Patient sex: M
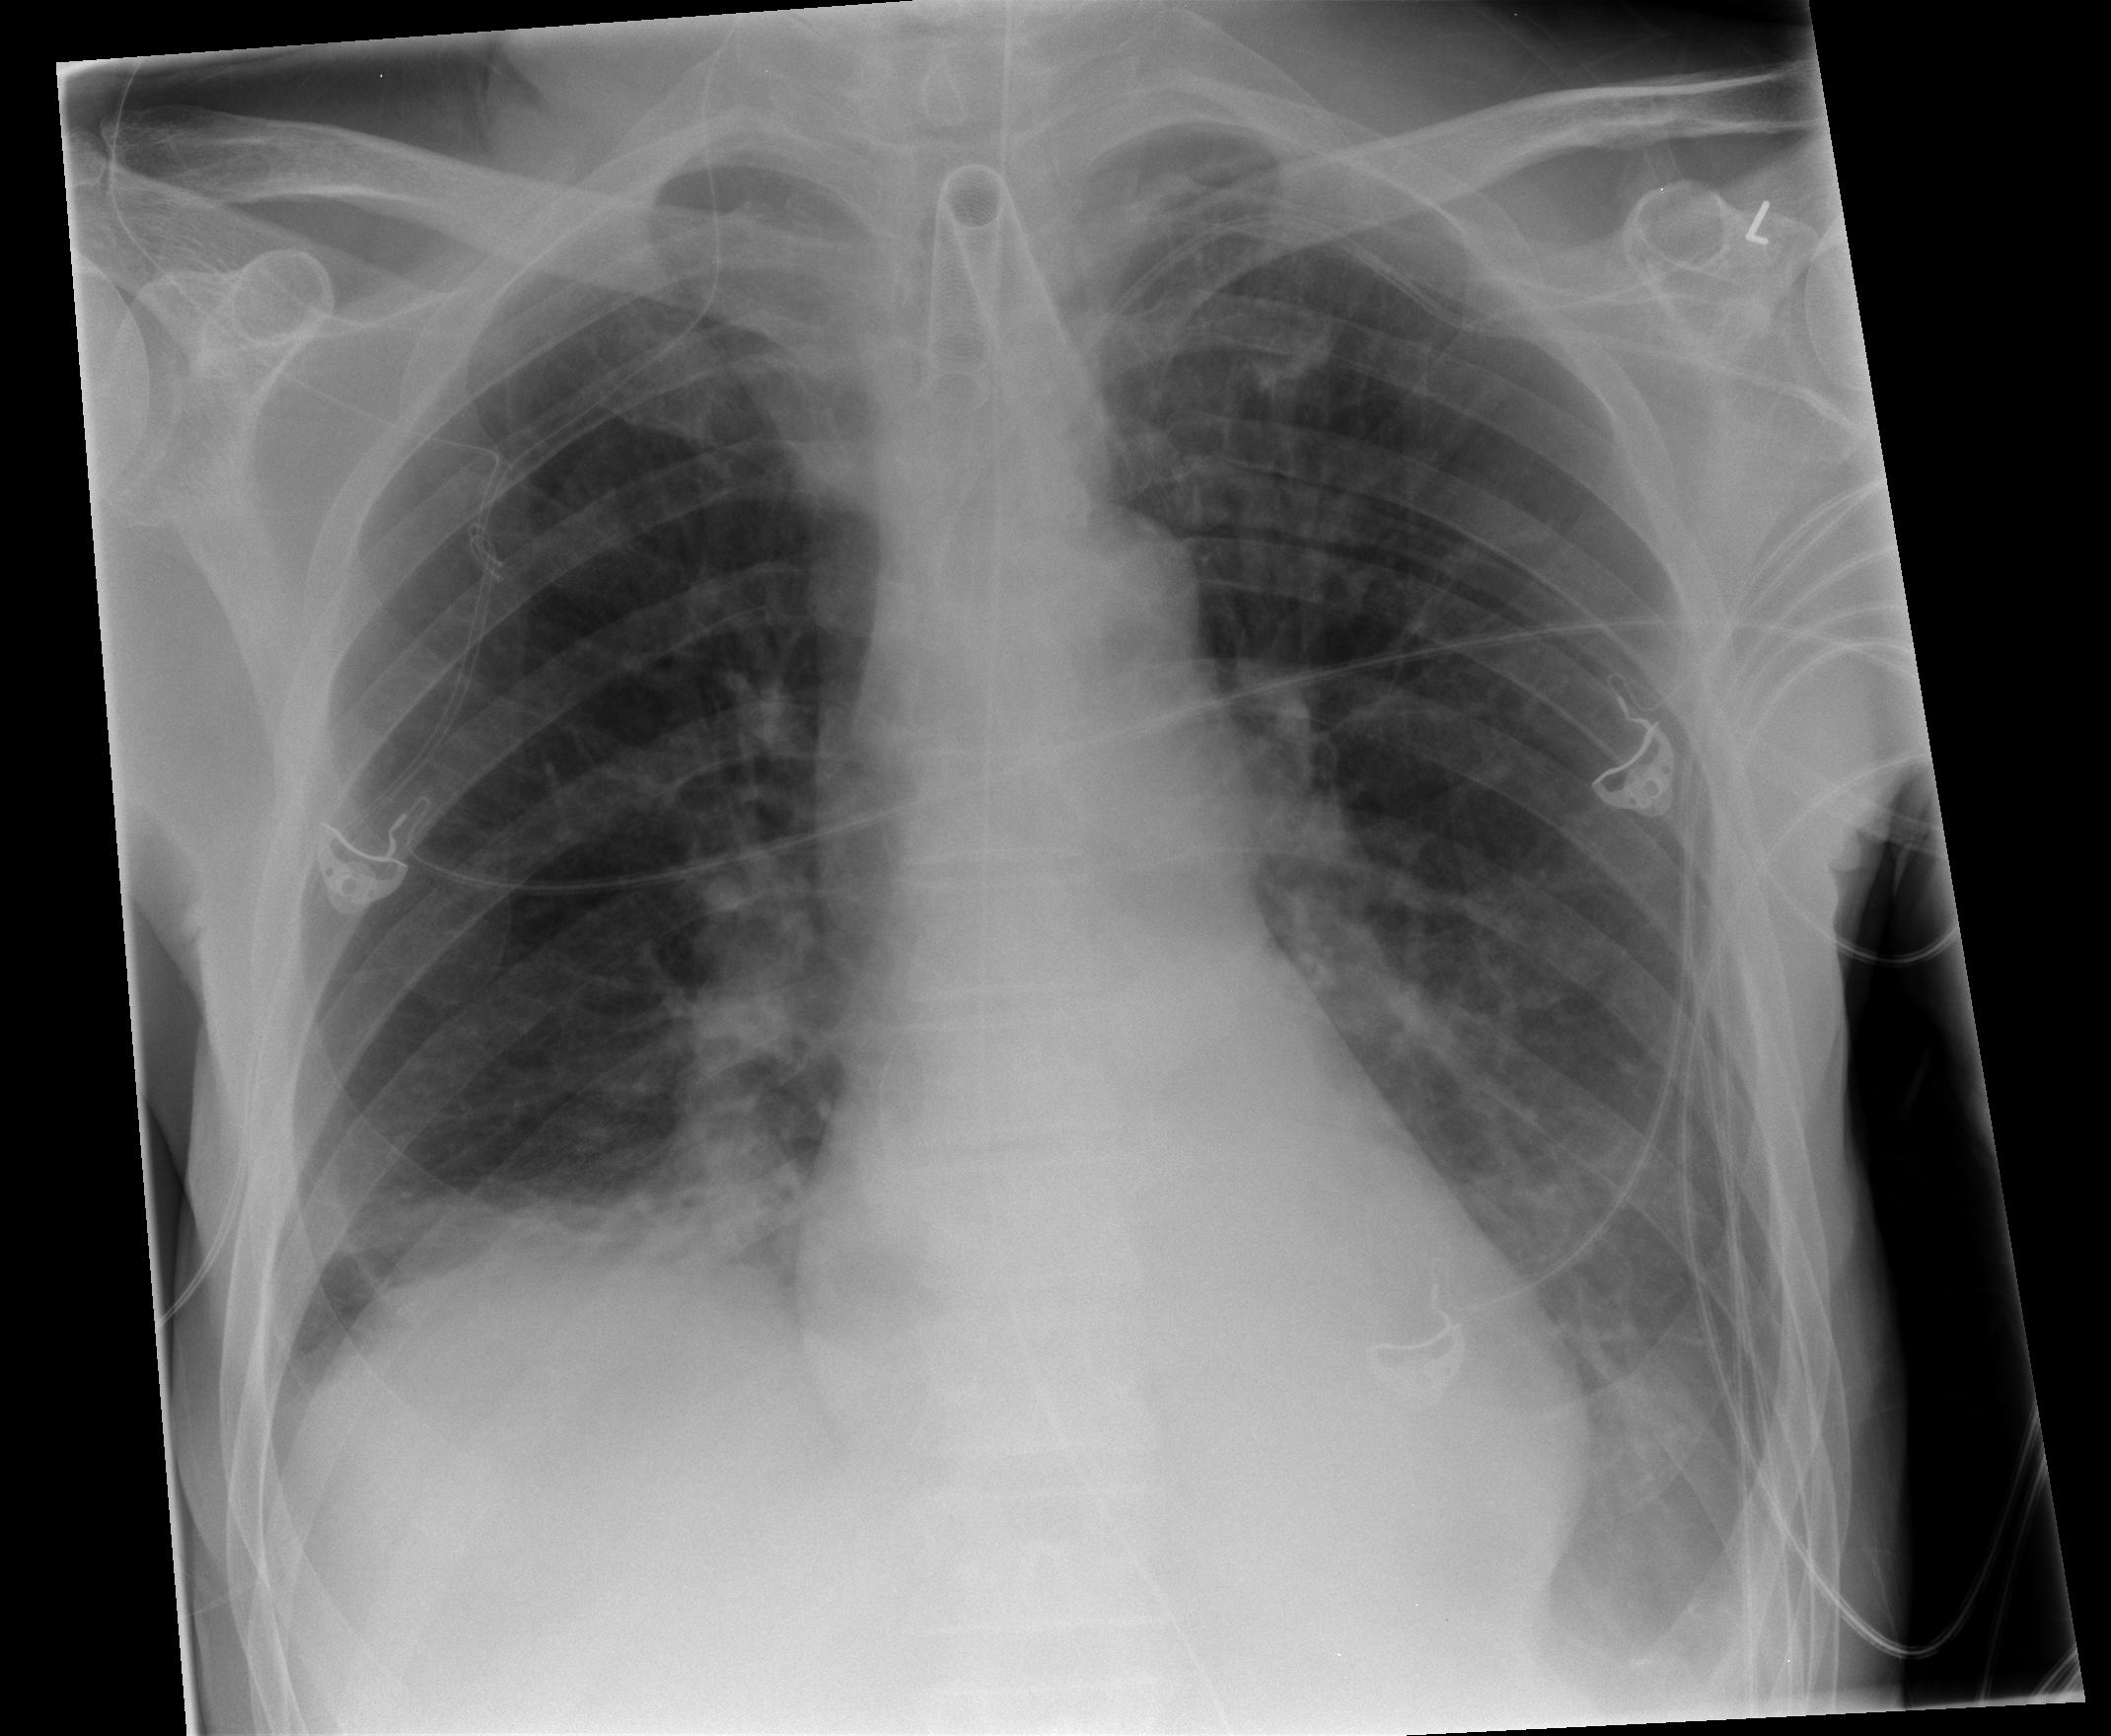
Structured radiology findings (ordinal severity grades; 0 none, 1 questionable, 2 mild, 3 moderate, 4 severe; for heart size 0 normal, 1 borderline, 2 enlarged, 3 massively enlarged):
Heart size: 0
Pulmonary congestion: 1
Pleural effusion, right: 1
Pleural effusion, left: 1
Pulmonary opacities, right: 0
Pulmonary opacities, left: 0
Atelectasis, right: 2
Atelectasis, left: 2